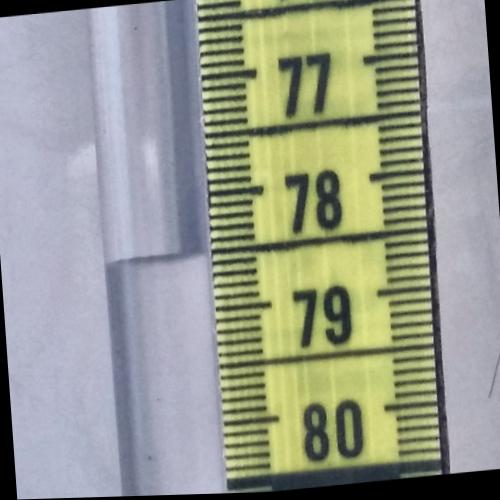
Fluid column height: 78.5 cm